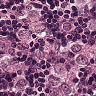
Metastatic tissue present: yes